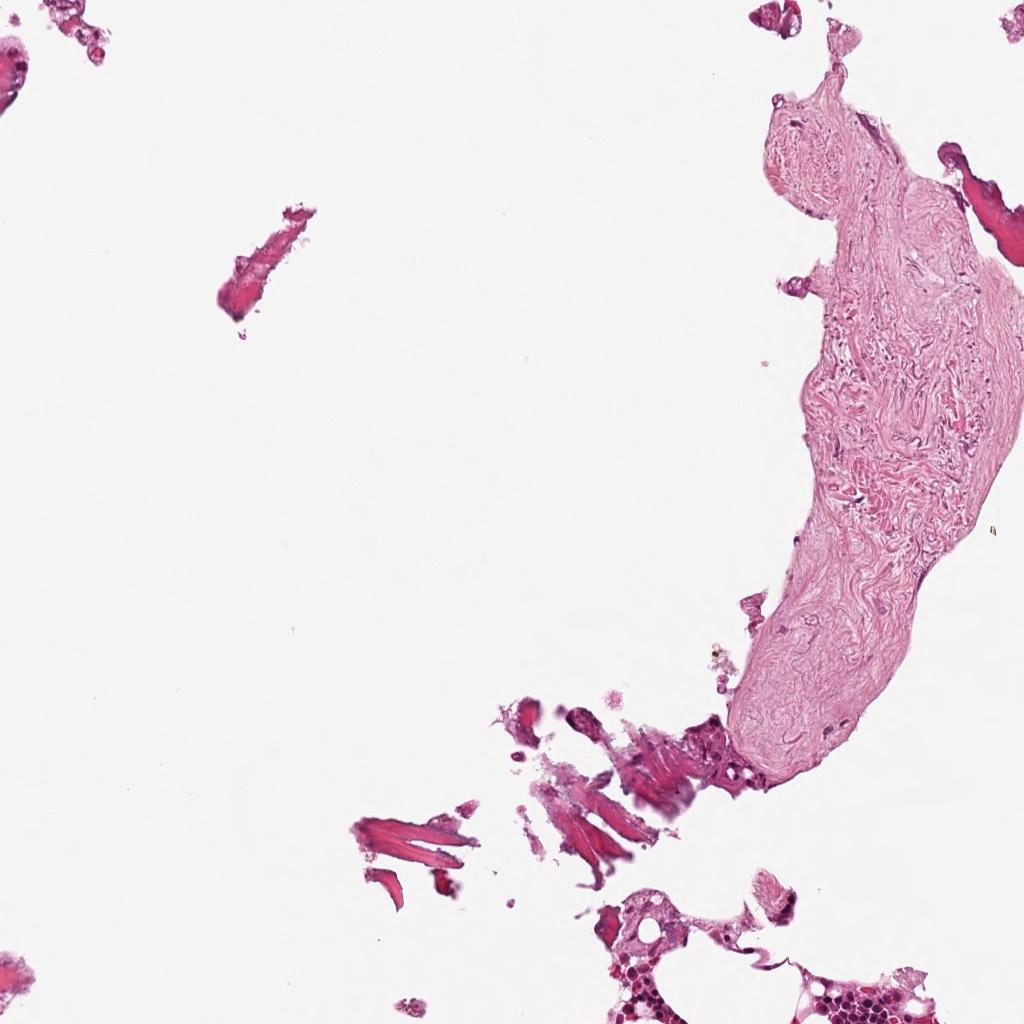
Label: Non-Tumor